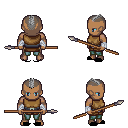
a pixel art fantasy rpg character, male body template, human, dark skin, leather chest armor, teal pants, gray short mohawk hairstyle, white cloth bandages, black slippers, spear, four views (front, back, left, right), 2x2 character sprite sheet, small pixel art, hard edges, no anti-aliasing